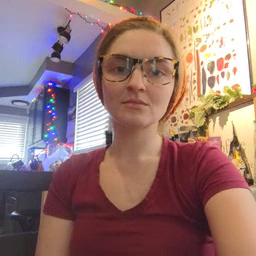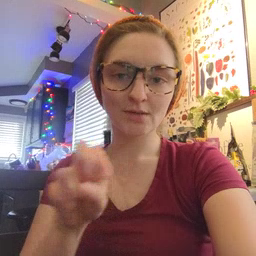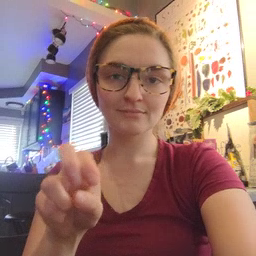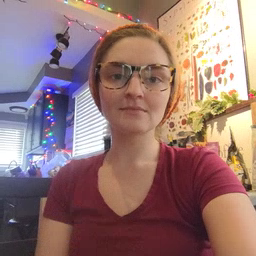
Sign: ride